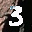
Label: 3